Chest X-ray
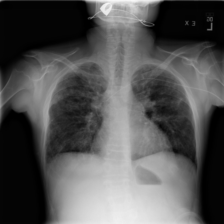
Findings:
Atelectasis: negative
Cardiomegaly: negative
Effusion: negative
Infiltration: negative
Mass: negative
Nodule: negative
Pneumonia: negative
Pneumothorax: negative
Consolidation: negative
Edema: negative
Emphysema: negative
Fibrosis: negative
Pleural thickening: negative
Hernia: negative